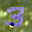
Label: 3